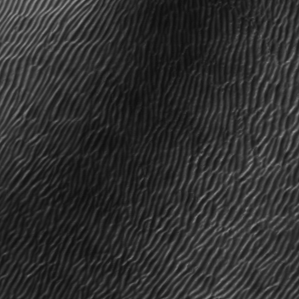
Label: frost